Question: please read the full question before marking it as duplicate or down-vote it.
i am developing an app what can slice through a picture and run google vision to recognize text in each chunk or slice of picture and run OCR to detect that the circle bubble is filled or not in the chunk. but when i am slicing the Bitmap image in an array and pass it to other activity for the process it crashes for over use of memory. I know i can compress it but i tried that already (though i did not wanted to compress it since i need to run google vision and may not able to extract text accurately) but it did not work since there are 46 slices of image. How can i do so without uploading on cloud fetch it again for process since it might take long. any alternative solution is very welcome as well. i am stuck on this for quite a while.
'''
import android.content.Intent;.....
public class ProcessesdResult extends AppCompatActivity {
TextView tvProcessedText;
Button btnImageSlice;
Bitmap image;
int chunkNumbers =46;
@Override
protected void onCreate(Bundle savedInstanceState) {
super.onCreate(savedInstanceState);
setContentView(R.layout.activity_processesd_result);
Intent intenttakeattendance = getIntent();
String fname = intenttakeattendance.getStringExtra("fname");
String root = Environment.getExternalStorageDirectory().toString();
File myDir = new File(root);
String photoPath = myDir+"/sams_images/"+ fname;
BitmapFactory.Options options = new BitmapFactory.Options();
options.inPreferredConfig = Bitmap.Config.ARGB_8888;
image = BitmapFactory.decodeFile(photoPath, options);
btnImageSlice=findViewById(R.id.btnimageslice);
btnImageSlice.setOnClickListener(new View.OnClickListener() {
@Override
public void onClick(View v) {
splitImage(image, chunkNumbers) ;
}
});
}
private void splitImage(Bitmap image, int chunkNumbers) {
//For the number of rows and columns of the grid to be displayed
int rows =23;
int cols =2;
//For height and width of the small image chunks
int chunkHeight,chunkWidth;
//To store all the small image chunks in bitmap format in this list
ArrayList<Bitmap> chunkedImages = new ArrayList<Bitmap>(chunkNumbers);
//Getting the scaled bitmap of the source image
Bitmap scaledBitmap = Bitmap.createScaledBitmap(image, image.getWidth(), image.getHeight(), true);
chunkHeight = image.getHeight()/rows;
chunkWidth = image.getWidth()/cols;
//xCoord and yCoord are the pixel positions of the image chunks
int yCoord = 0;
for(int x=0; x<rows; x++){
int xCoord = 0;
for(int y=0; y<cols; y++){
chunkedImages.add(Bitmap.createBitmap(scaledBitmap, xCoord, yCoord, chunkWidth, chunkHeight));
xCoord += chunkWidth;
}
yCoord += chunkHeight;
}
//Start a new activity to show these chunks into a grid
Intent intent = new Intent(ProcessesdResult.this, ChunkedImageActivity.class);
intent.putParcelableArrayListExtra("image chunks", chunkedImages);
startActivity(intent);
}
}
'''
This is the image type i want to slice in pieces

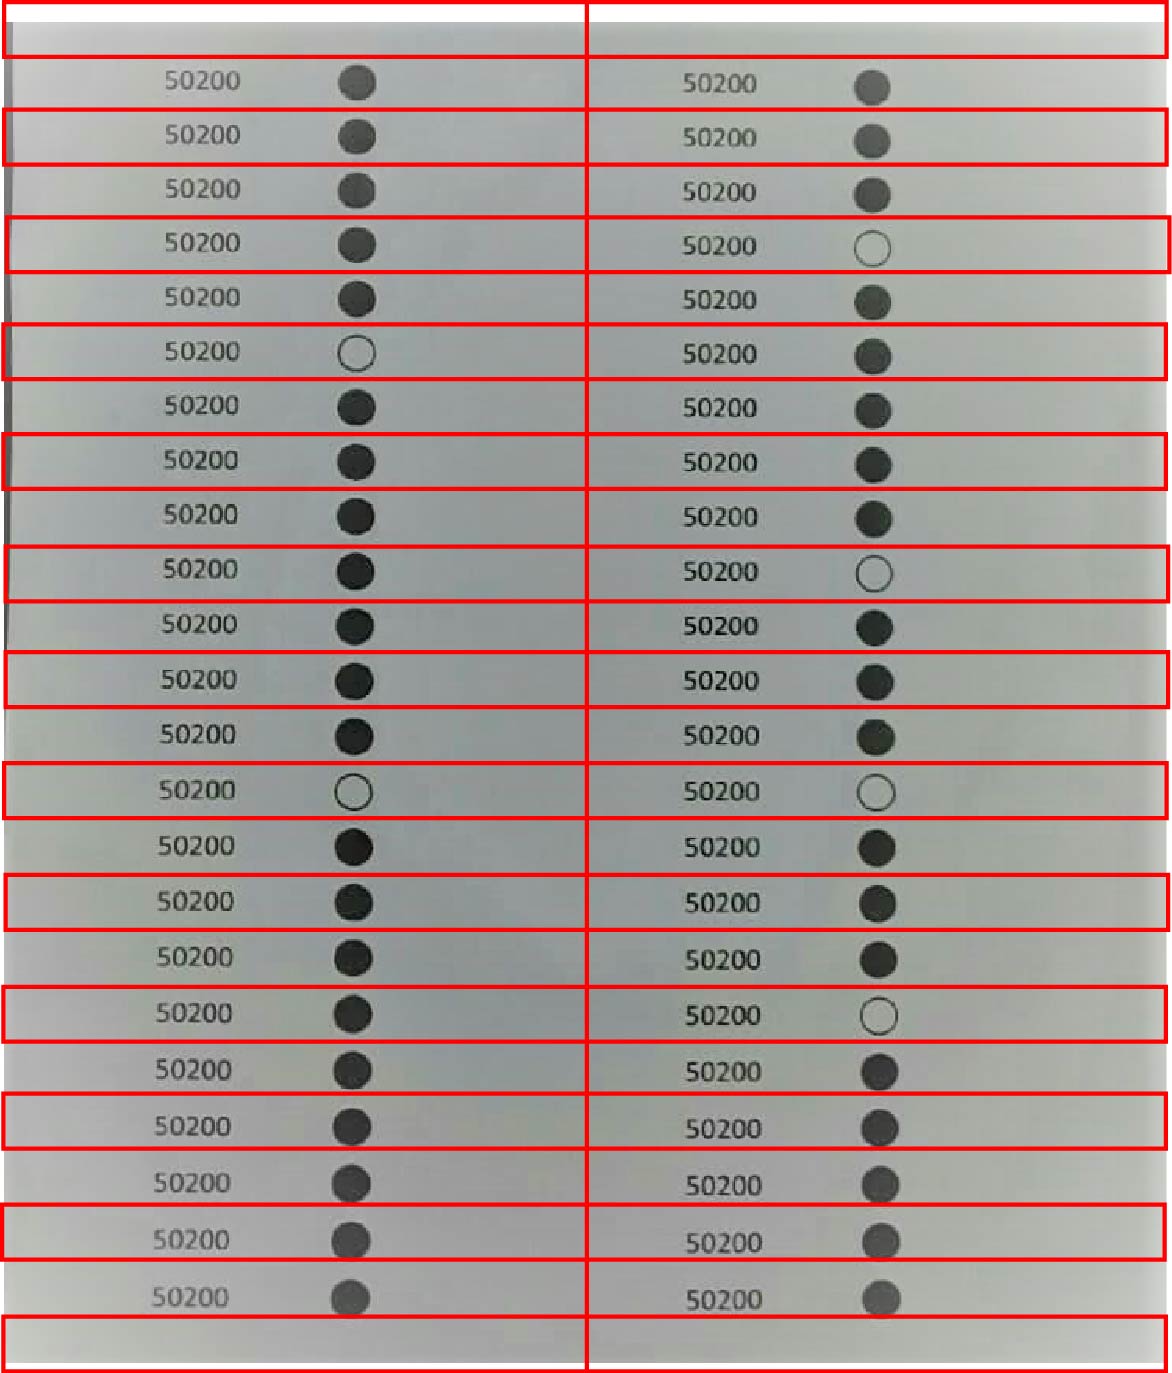
Answer: You dont want to pass objects between activities, especially not huge objects like bitmaps. I would suggest saving your bitmaps in the devices file system and then passing a list of URI's. Saving the bitmaps like this and recycling your bitmaps after you are done using them should also reduce the RAM usage during your loop where you slice up the image.
For saving bitmaps as files i would refer to this question: <URL>
So basically your loop should look like this:
'''
for(int x=0; x<rows; x++){
int xCoord = 0;
for(int y=0; y<cols; y++){
Bitmap image = Bitmap.createBitmap(scaledBitmap, xCoord, yCoord, chunkWidth, chunkHeight);
Uri uri = saveBitmapAsFile(image);
image.recycle();
xCoord += chunkWidth;
}
yCoord += chunkHeight;
}
'''